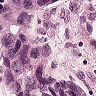
Metastatic tissue present: yes